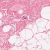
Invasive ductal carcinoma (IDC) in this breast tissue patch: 0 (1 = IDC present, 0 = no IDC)